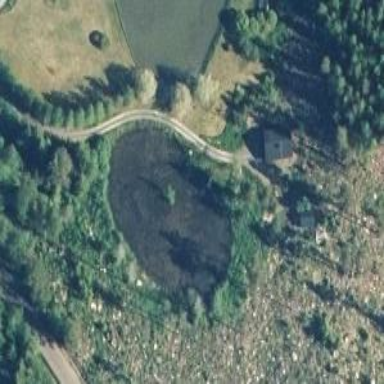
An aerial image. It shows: Pond surrounded by natural water.